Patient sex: F
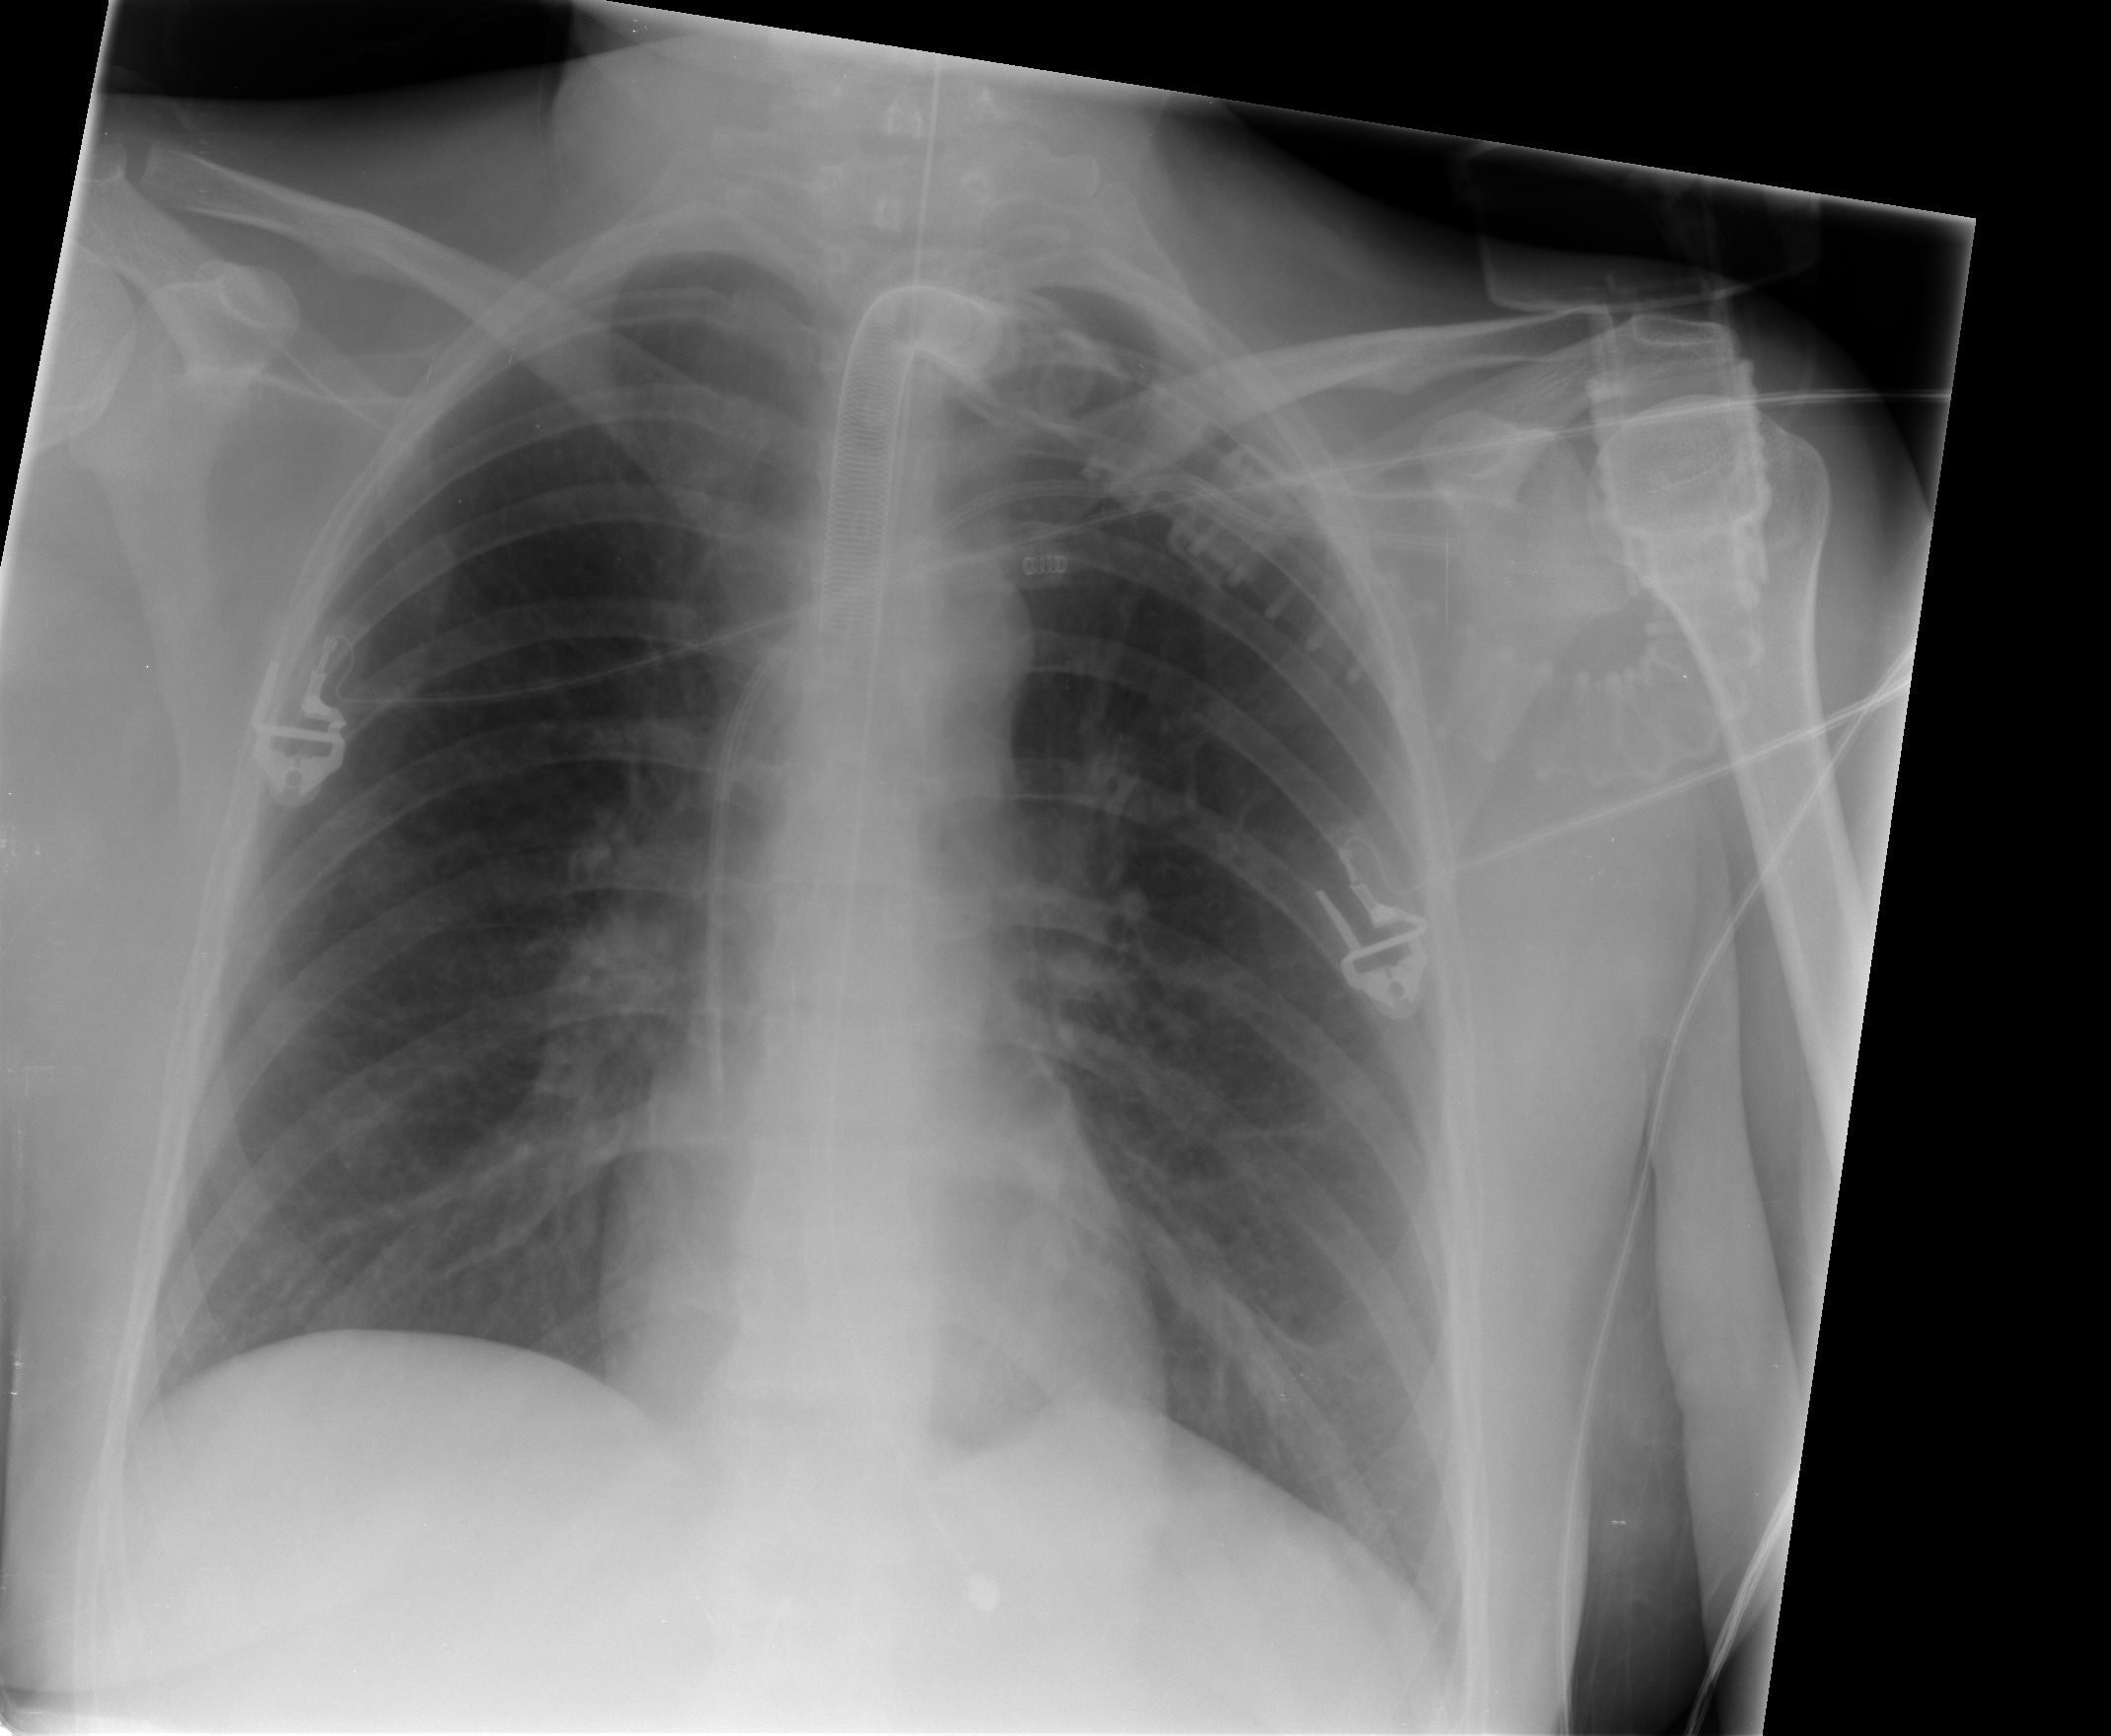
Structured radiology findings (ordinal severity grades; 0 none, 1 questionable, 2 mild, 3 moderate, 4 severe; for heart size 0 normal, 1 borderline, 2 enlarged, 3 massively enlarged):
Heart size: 0
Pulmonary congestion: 1
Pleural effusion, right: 0
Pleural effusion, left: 2
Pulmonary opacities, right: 0
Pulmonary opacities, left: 0
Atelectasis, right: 0
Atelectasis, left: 0